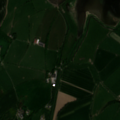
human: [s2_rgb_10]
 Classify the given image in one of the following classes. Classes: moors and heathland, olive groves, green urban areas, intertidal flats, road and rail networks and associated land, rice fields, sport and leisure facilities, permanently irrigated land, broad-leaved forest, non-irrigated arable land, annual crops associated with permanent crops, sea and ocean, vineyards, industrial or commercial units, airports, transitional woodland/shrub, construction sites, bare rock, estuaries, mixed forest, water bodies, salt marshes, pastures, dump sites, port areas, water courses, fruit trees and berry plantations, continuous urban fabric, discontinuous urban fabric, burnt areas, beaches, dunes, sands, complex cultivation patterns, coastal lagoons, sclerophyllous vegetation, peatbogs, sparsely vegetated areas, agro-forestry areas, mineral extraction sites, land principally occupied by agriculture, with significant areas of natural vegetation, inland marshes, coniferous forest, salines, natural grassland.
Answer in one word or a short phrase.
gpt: non-irrigated arable land, pastures, water bodies, sea and ocean